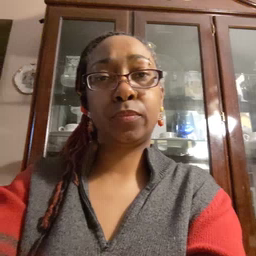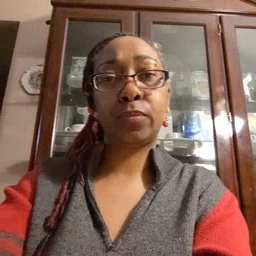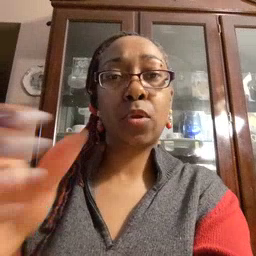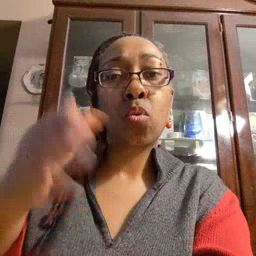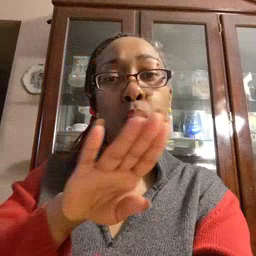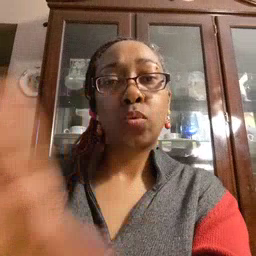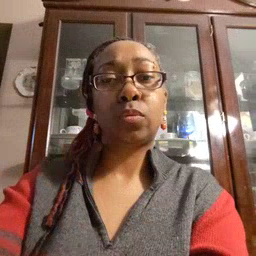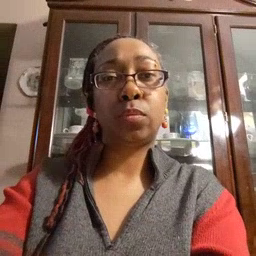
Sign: close